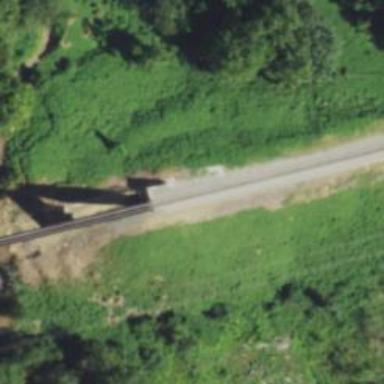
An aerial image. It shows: Railway bridge.